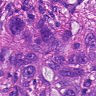
Metastatic tissue present: yes